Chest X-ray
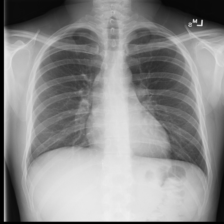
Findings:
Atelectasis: negative
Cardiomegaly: negative
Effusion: negative
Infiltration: positive
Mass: negative
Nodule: negative
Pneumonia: negative
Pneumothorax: negative
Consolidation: negative
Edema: negative
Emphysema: negative
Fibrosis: negative
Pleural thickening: negative
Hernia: negative